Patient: sex M, age 69
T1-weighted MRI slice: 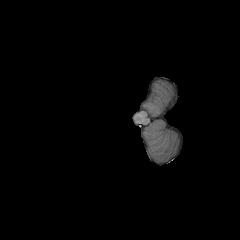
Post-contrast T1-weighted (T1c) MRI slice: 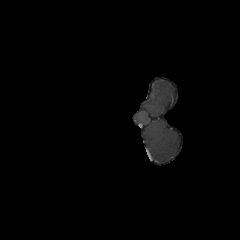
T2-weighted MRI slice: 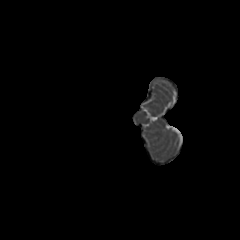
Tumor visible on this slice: no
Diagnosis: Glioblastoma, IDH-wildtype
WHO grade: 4